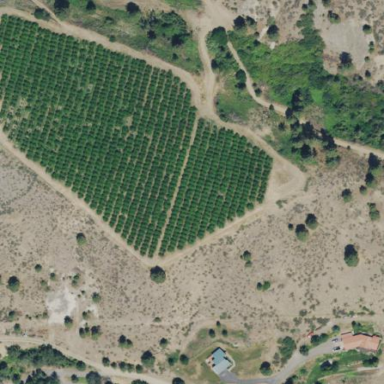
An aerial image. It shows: Orchard.